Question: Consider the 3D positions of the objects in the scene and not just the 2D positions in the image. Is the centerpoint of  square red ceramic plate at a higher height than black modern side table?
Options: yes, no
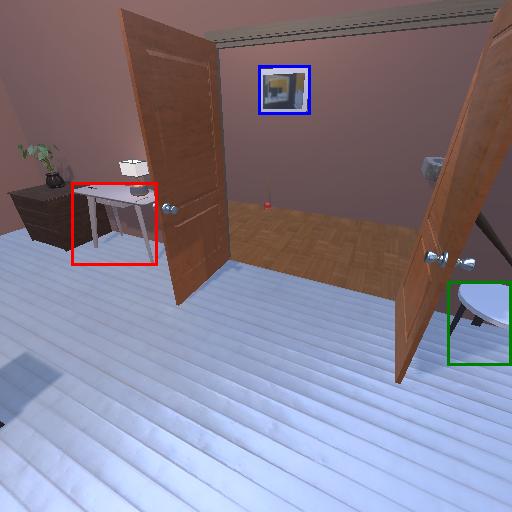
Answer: yes